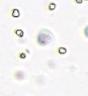
Label: Phaeocystis